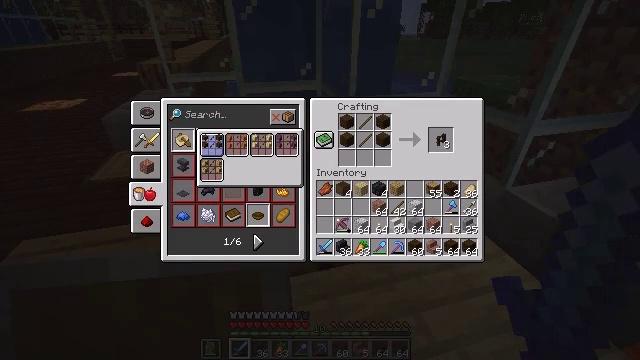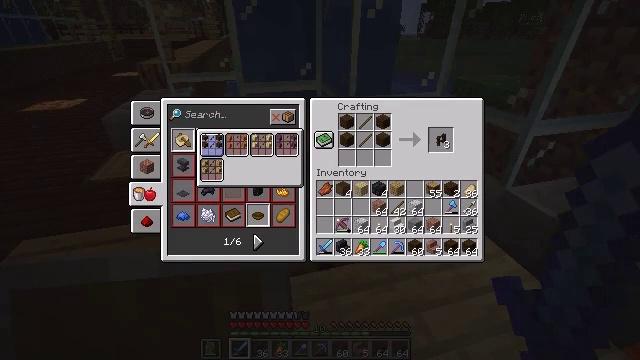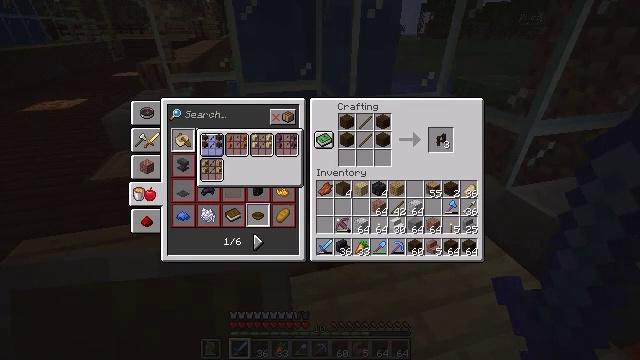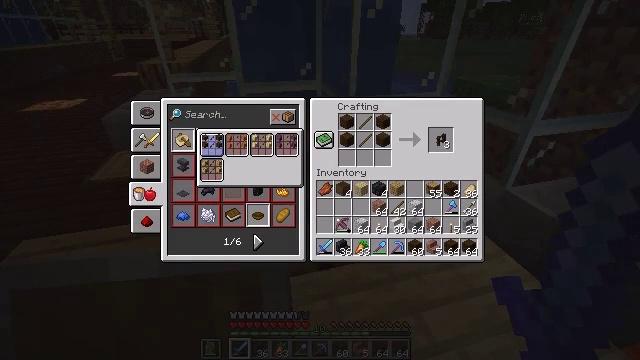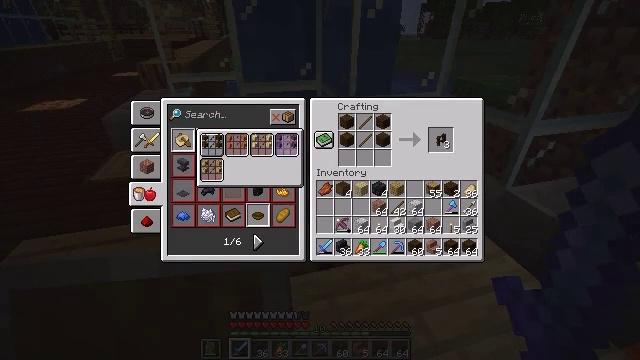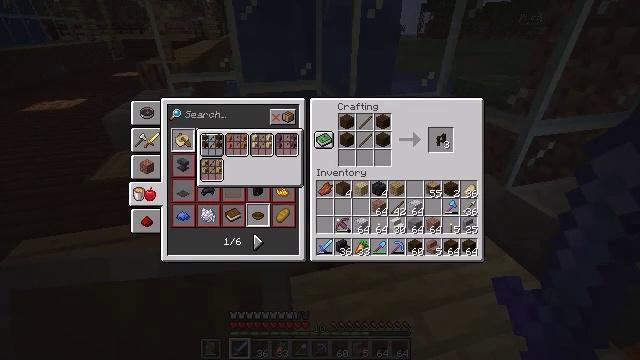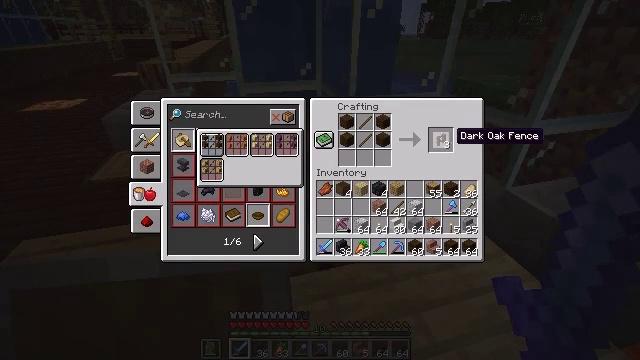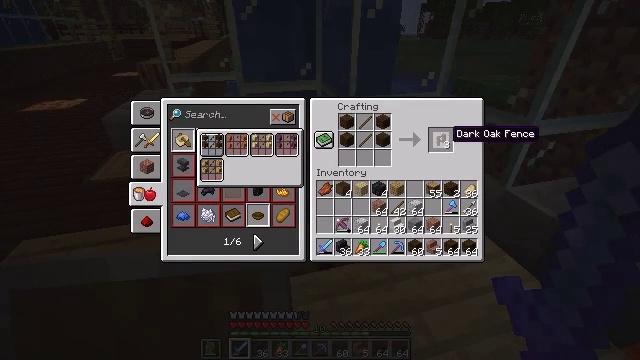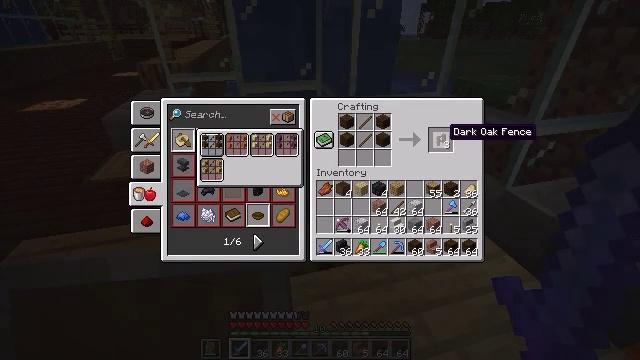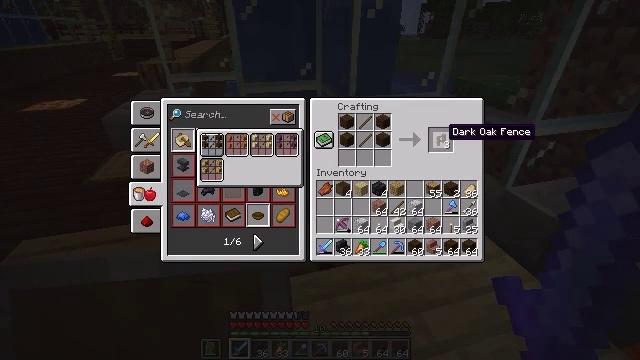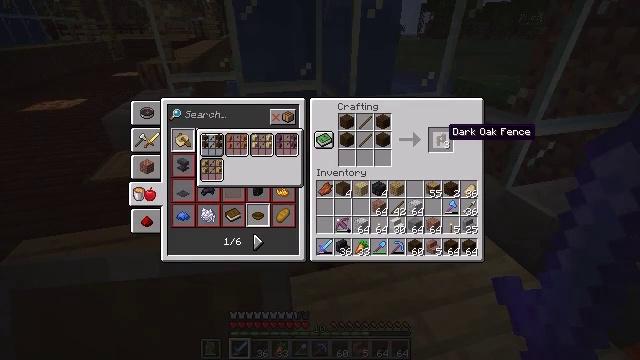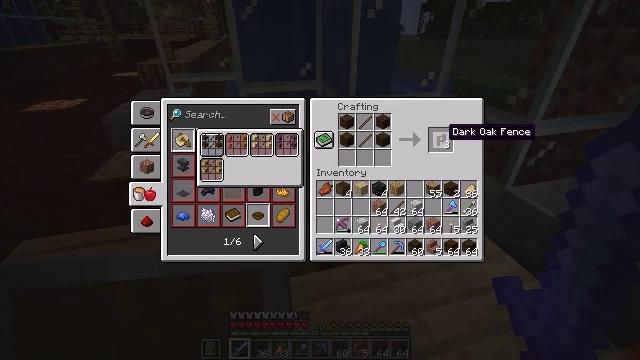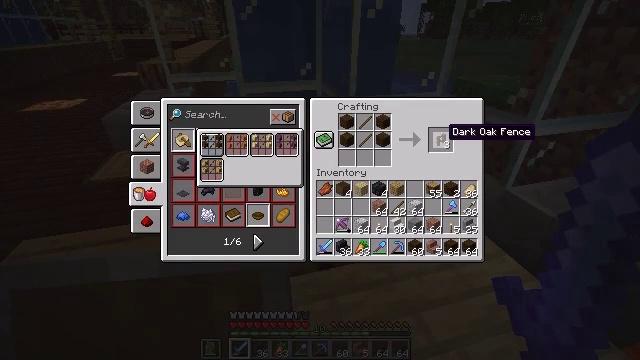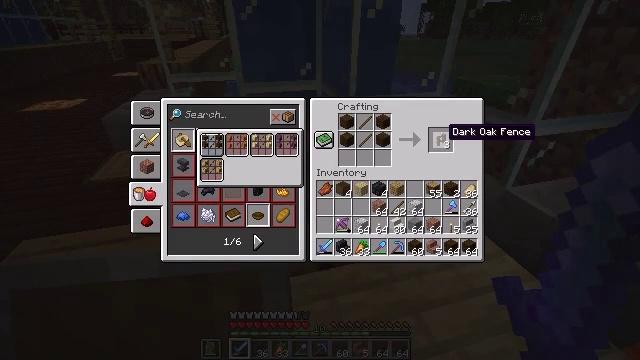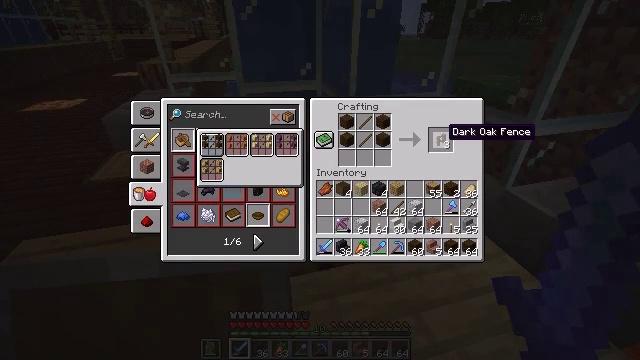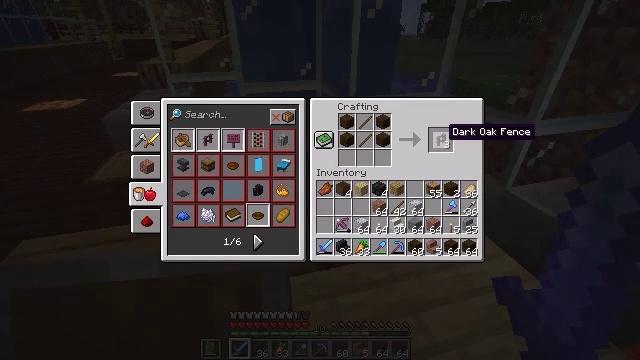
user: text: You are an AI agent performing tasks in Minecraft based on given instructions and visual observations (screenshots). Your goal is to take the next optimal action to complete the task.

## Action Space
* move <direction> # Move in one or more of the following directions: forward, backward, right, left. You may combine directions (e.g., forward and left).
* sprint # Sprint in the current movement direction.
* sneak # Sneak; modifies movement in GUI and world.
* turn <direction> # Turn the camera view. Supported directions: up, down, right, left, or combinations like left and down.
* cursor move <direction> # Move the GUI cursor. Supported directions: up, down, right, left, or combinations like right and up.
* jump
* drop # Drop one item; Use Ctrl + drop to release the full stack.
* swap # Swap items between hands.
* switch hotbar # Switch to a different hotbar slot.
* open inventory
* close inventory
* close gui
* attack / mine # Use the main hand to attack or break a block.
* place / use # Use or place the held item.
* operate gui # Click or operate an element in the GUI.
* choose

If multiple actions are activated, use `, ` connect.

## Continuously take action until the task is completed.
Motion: motion action
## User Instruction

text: Use dark oak planks and sticks to craft a dark oak fence.
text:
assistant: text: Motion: operate gui
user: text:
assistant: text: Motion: operate gui
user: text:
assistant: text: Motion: operate gui
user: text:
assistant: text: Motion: cursor move right
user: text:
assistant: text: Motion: cursor move right
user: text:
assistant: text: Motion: cursor move right
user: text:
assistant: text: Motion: no_op
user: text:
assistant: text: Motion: no_op
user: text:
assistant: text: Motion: no_op
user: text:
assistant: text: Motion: no_op
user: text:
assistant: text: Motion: no_op
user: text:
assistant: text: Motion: no_op
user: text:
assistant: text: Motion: no_op
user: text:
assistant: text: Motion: sneak
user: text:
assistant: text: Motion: sneak, operate gui
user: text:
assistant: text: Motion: sneak, operate gui
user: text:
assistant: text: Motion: sneak
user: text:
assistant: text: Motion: sneak
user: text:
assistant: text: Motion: sneak
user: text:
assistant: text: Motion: sneak
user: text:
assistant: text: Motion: no_op
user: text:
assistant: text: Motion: no_op
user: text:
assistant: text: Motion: no_op
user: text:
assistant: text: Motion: no_op
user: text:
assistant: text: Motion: no_op
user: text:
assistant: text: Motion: sneak
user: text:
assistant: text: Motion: sneak, operate gui
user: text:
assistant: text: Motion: sneak, operate gui
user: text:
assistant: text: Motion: sneak
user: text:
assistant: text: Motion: sneak